Question: I have a simple mysql table
This is the code to connect to database and insert into testtable:
'''
$mysqli = mysqli_connect($dbhost, $dbuser, $dbpass, $dbname);
if (mysqli_connect_errno()) {
printf("Connect failed: %s
", mysqli_connect_error());
exit();
} else {
$sql = "INSERT INTO testtable
VALUES (NULL, $forename)";
$res = mysqli_query($mysqli, $sql);
if($res === TRUE) {
echo "data successfully inserted.";
} else {
printf("Could not insert data: %s
", mysqli_error($mysqli));
}
mysqli_close($mysqli);
}
'''
In this case I try to insert '$forename' into my table. If I use a string literal like ''Jim'' or ''123'' it gets inserted. If '$forename' is given the value '123' or any other number it gets inserted. If '$forename = 'Jim'' I get an error telling me there is no column ''Jim'' as though I were specifying a column in the table.
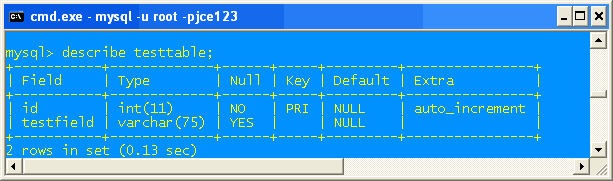
Answer: It has happened to me before, you are missing quotes in the query. Try:
'''
$sql = "INSERT INTO testtable VALUES ('{$forename}')";
'''